Interaction volume radius: 10 \u00c5
Interaction volume height: 35 \u00c5
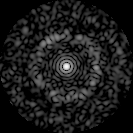
Disorder parameter: 0.8349